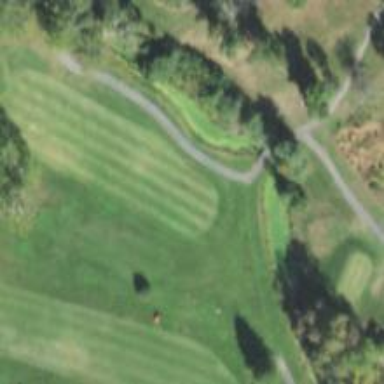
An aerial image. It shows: Well-maintained grassy area designated as golf fairway.